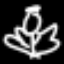
Label: angel